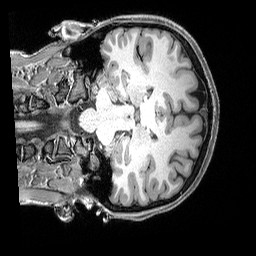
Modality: T1w
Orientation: coronal
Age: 20
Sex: female
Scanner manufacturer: siemens
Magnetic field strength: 3 T
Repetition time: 2.3 s
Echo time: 0.00298 s